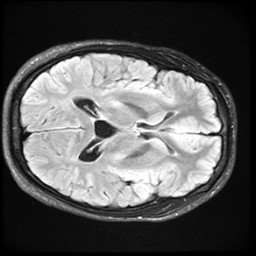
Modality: FLAIR
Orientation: axial
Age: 22
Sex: male
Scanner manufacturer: ge
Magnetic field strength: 3 T
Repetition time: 11 s
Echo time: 0.1497 s